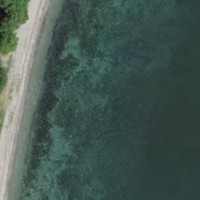
EUNIS habitat code: 14
Species observed at this site:
Fraxinus excelsior
Tussilago farfara